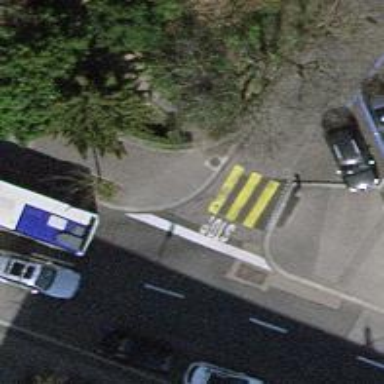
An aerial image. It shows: Kerb serving as barrier.